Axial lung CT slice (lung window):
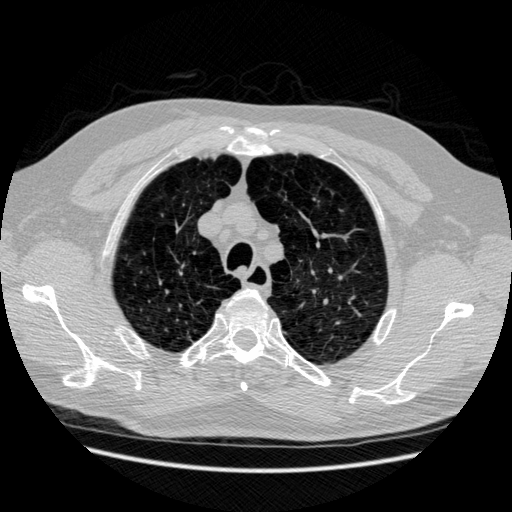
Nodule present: no